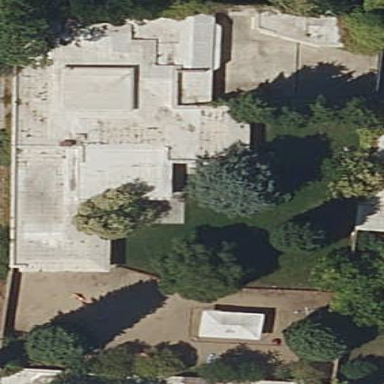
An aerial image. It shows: Kindergarten.